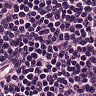
Metastatic tissue present: no